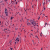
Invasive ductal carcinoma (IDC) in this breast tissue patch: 0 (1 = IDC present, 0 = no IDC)